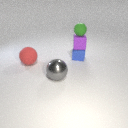
large red rubber sphere behind large gray metal sphere